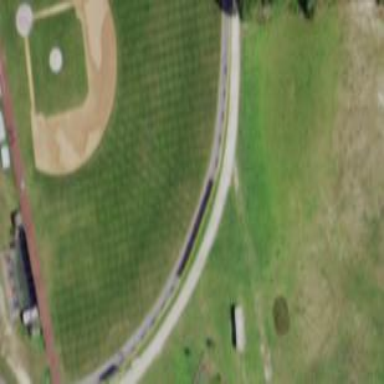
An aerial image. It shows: Baseball pitch for leisure and sports activities.